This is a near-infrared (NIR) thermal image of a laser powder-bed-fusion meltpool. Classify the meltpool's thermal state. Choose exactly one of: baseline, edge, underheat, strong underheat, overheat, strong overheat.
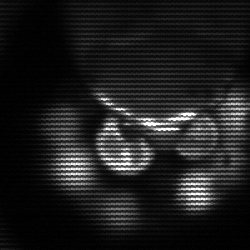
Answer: baseline